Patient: sex F, age 34
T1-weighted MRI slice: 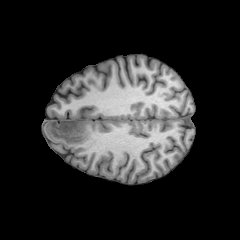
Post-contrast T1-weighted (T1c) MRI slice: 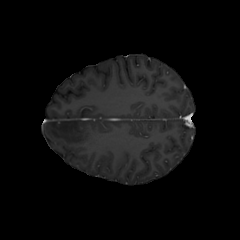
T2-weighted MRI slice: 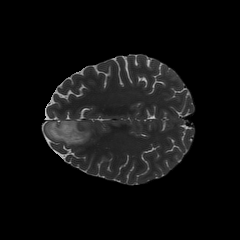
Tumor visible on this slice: yes
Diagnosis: Astrocytoma, IDH-mutant
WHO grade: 2